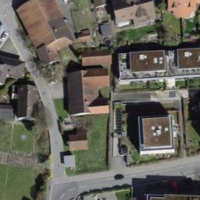
EUNIS habitat code: 54
Species observed at this site:
Corylus avellana